Question: I am creating a phone node and storing user's number in that node at the time of sign up so that app asks him to sign up and does not send him verification code if he tries to sign in before signing up.
I tried firebase query to compare the number user enters with the phone node to check if the number exists or not.
'''
if (v == btn_login) {
Toast.makeText(LoginActivity.this, "In Login Button", Toast.LENGTH_LONG).show();
String number = et_Phone.getText().toString().trim();
if (number.isEmpty() || number.length() < 10) {
et_Phone.setError("Valid number is required");
et_Phone.requestFocus();
return;
}
final String ph = "+92" + number.substring(1);
DatabaseReference ref = FirebaseDatabase.getInstance().getReference("phone");
Query query = ref.orderByChild("phonenumber").equalTo(ph);
query.addValueEventListener(new ValueEventListener() {
@Override
public void onDataChange(@NonNull DataSnapshot dataSnapshot) {
if (dataSnapshot.exists()) {
Toast.makeText(LoginActivity.this, ph.toString(), Toast.LENGTH_LONG).show();
sendVerificationCode(ph);
L1.setVisibility(View.GONE);
L2.setVisibility(View.VISIBLE);
} else {
et_Phone.setError("Please enter the number again");
et_Phone.setText("");
et_Phone.requestFocus();
}
}
@Override
public void onCancelled(@NonNull DatabaseError databaseError) {
}
});
}
'''
Firebase Query returns null every time

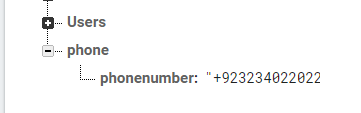
Answer: Your 'phone' node has only a single property 'phonenumber'. To find the property with the value you entered, use:
'''
DatabaseReference ref = FirebaseDatabase.getInstance().getReference("phone");
Query query = ref.orderByValue().equalTo("<PHONE>");
'''
To use 'orderByChild("phonenumber")' the location that you're querying needs to have multiple child nodes, each of which in turn has a 'phonenumber' property. So something like:
'''
users: {
uidOfUser1: {
name: "Sikandar Niaz",
phonenumber: "<PHONE>"
},
uidOfUser2: {
name: "Frank van Puffelen",
phonenumber: "<PHONE>"
}
}
'''
Now in the above structure you can use 'orderByChild()' to find the child nodes that have a specific phone number:
'''
DatabaseReference ref = FirebaseDatabase.getInstance().getReference("users");
Query query = ref.orderByChild("phonenumber").equalTo("<PHONE>");
query.addValueEventListener(new ValueEventListener() {
@Override
public void onDataChange(@NonNull DataSnapshot dataSnapshot) {
for (DataSnapshot userSnapshot: dataSnapshot.getChildren()) {
System.out.println(userSnapshot.getKey())
System.out.println(userSnapshot.child("name").getValue(String.class))
}
}
...
'''
This will print:
> uidOfUser1Sikandar Niaz